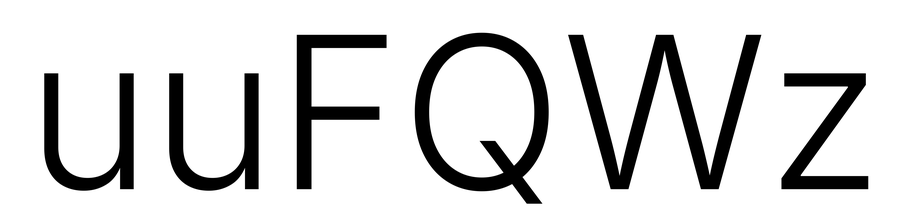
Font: Inter_Light